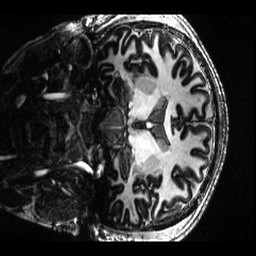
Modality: T1w
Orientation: coronal
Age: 28
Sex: male
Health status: healthy
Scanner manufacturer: siemens
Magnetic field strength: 7 T
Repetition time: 4.3 s
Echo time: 0.00227 s